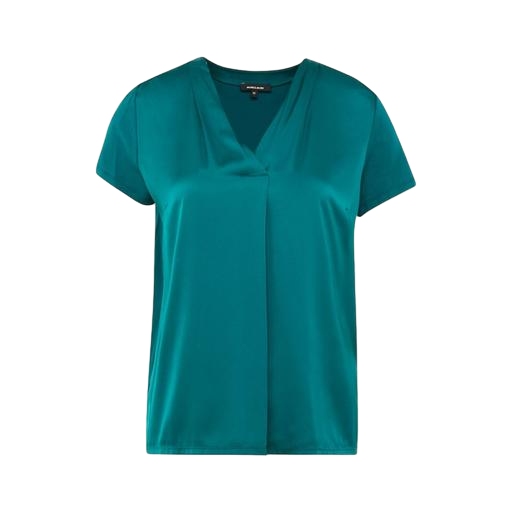
teal v-neck shirt, green v-neck shirt, green short-sleeve top, white background